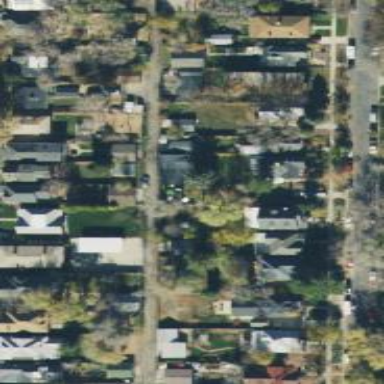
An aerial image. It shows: Neighborhood.